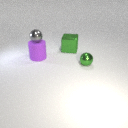
large green metal cube to the left of small green metal sphere